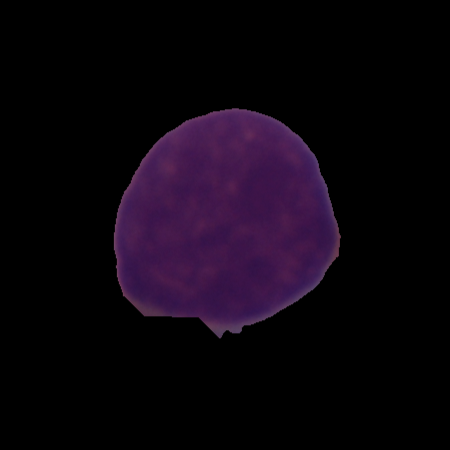
Label: cancer